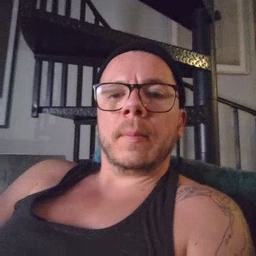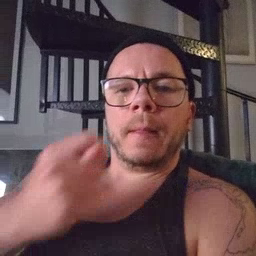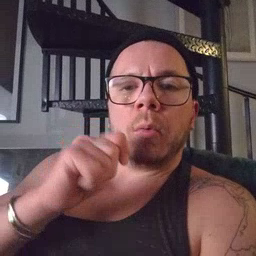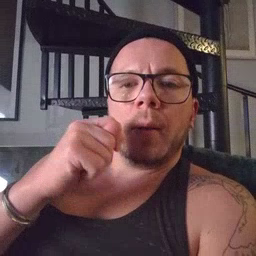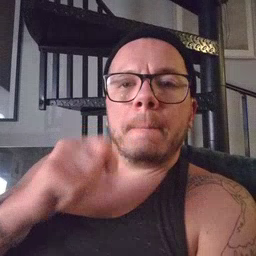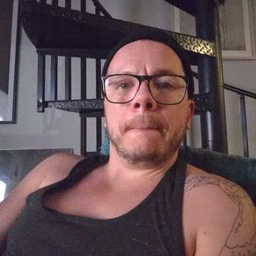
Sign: toy